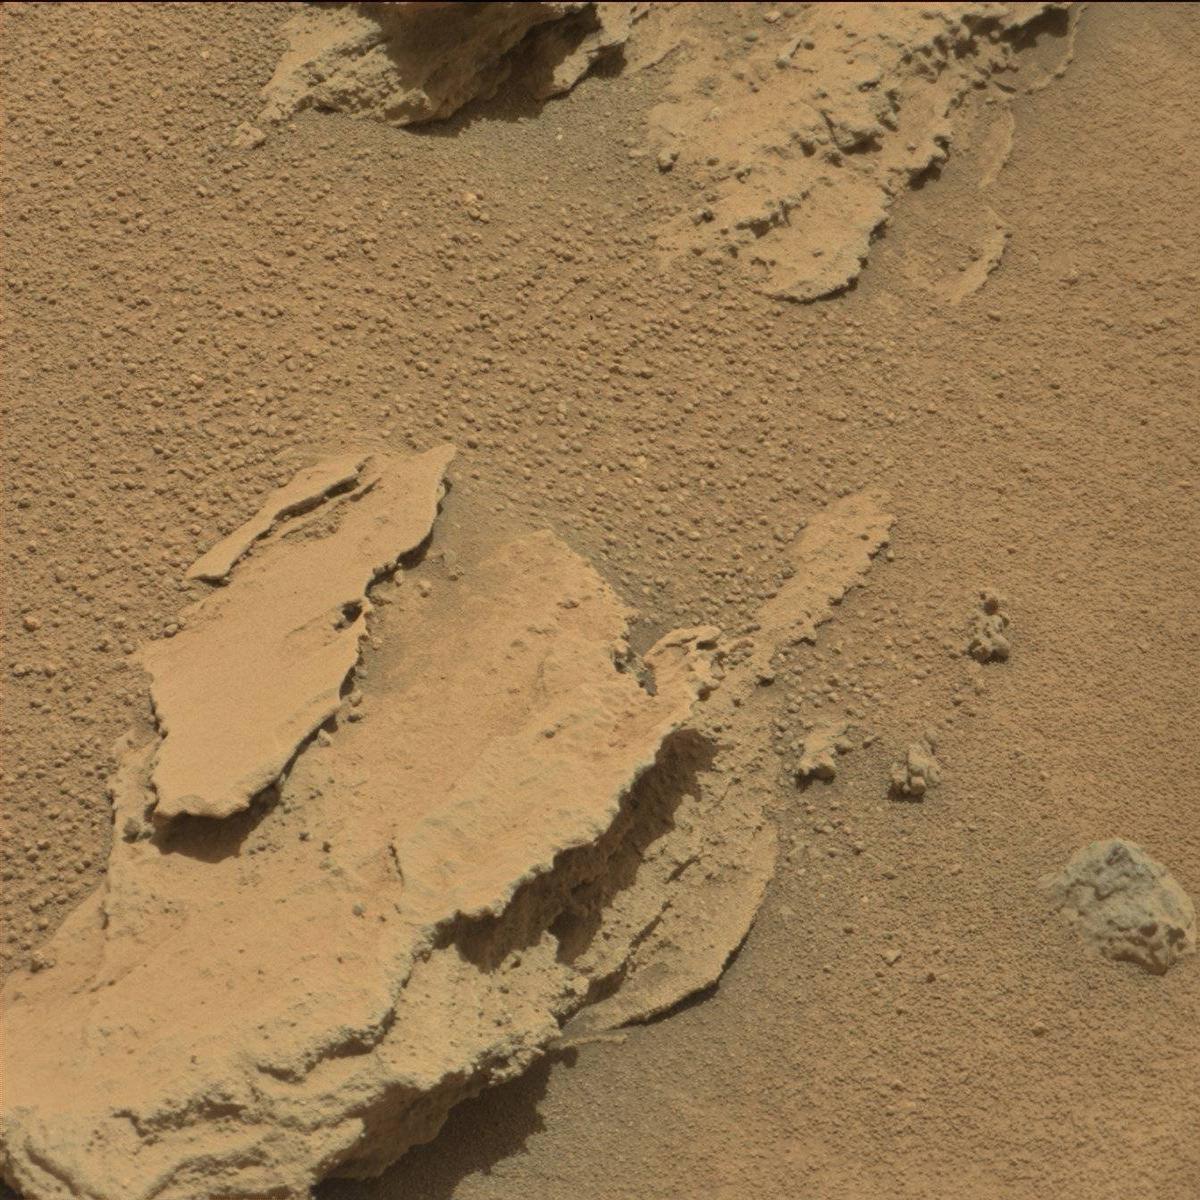
Terrain classes present: Bedrock, Sand / Soil